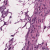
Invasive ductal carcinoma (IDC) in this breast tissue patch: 1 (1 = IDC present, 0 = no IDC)